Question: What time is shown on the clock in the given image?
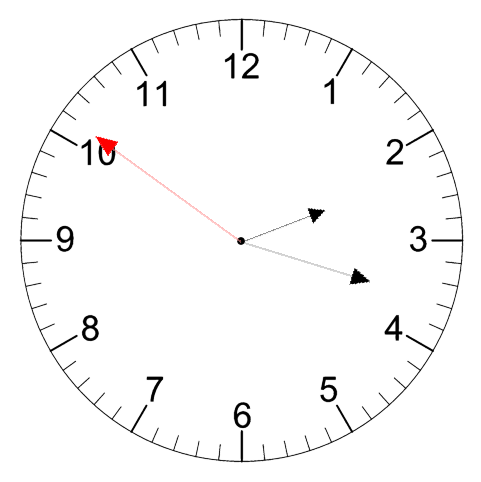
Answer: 02:17:51